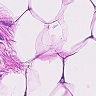
Metastatic tissue present: no